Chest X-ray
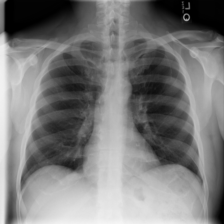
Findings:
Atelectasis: negative
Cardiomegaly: negative
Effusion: negative
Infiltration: negative
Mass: negative
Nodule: negative
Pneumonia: negative
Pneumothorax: negative
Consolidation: negative
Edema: negative
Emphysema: negative
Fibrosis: negative
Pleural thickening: negative
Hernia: negative